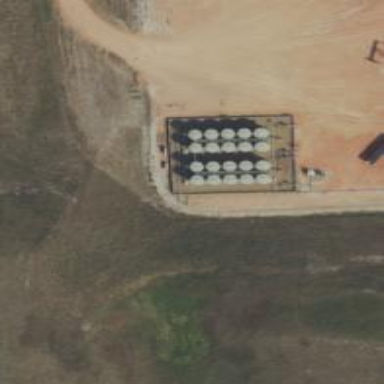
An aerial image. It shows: Storage tank that is man-made.